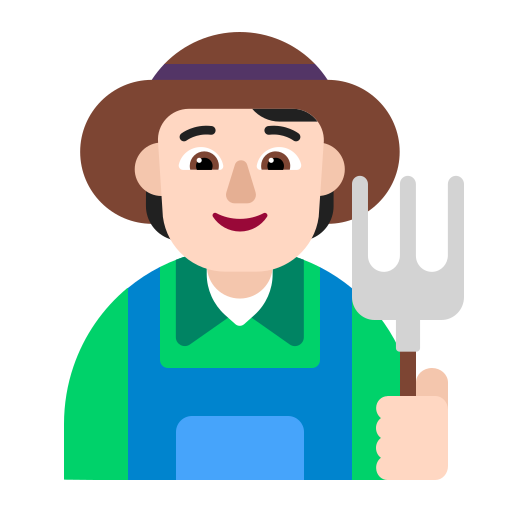
farmer flat light